Question: I implemented <URL> and it works perfectly except on 4.3 where the logcat floods me with:
'''
W/View(16611): requestLayout() improperly called by com.[myPackage].ui.widgets.ClearableEditText{42233dd0 VFED..CL .F....ID 0,0-708,88 #7f050127 app:id/SearchEdittext} during layout: running second layout pass
W/View(16611): requestLayout() improperly called by com.[myPackage].ui.widgets.ClearableEditText{42233dd0 VFED..CL .F....ID 0,0-708,88 #7f050127 app:id/SearchEdittext} during layout: running second layout pass
W/View(16611): requestLayout() improperly called by com.[myPackage].ui.widgets.ClearableEditText{42233dd0 VFED..CL .F...... 0,0-708,88 #7f050127 app:id/SearchEdittext} during second layout pass: posting in next frame
'''
and when typing in the edittext no text shows up. Also after this starts flooding the logcat, the UI is getting frozen except the soft keyboard.
Cannot find any info on this on the internetz. And'requestLayout()' must be called inside Edittext/Textview class cause I never call it.
Do anyone of you know how to fix this or what is causing the bug?
OK, so the problem goes away if I comment out the line:
'''
setCompoundDrawables(getCompoundDrawables()[0], getCompoundDrawables()[1], x, getCompoundDrawables()[3]);
'''
I tried posting this as a runnable to the view's UI queue but no text shows up.
I have seen <URL> of an Android Developer explaining that something recursive is happening during 'onLayout', but once again, I merely subclass 'EditText'.
I also tried discarding the compound drawable and using another 'ImageView' on top of the 'EditText' but it has something to do with the layout passes when drawing something on top of the 'Edittext' I believe... the recursive call is still happening and its blocking the UI. Don't know what to try next... 4.3 sux
I ended up using a linear layout with horizontal orientation and custom 9 patch drawables for the background of the components. In the layout I have a normal edittext with my custom 9patch Bg and then an ImageButton with another custom 9patch Bg.
Something like this:

The red line delimits the Edittext from the ImageButton. It now works on 4.3
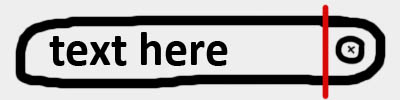
Answer: A bit late respons, but I just had a related issue with the ClearableEditText component.
It seems that, due to the change of compounddrawables in setClearIconVisible(), an eternal loop of onfocus events are triggered.
I changed the setClearIconVisible to only change the drawable if there are any real change.
'''
protected void setClearIconVisible(boolean visible) {
boolean wasVisible = getCompoundDrawables()[2] != null;
if(wasVisible == visible) return;
setCompoundDrawables(oldDrawables[0], oldDrawables[1], x, oldDrawables[3]);
setCompoundDrawablePadding(oldPadding);
}
'''
That fixed my issue with the keyboard not reappearing. An eternal loop of onfocus-events won't do anyone any good. It still adds another round of layout and focusedChanged, so there might be a more clever solution to this. I'm fine with one extra round, tho.
I've also sent a pull request to the developer, <URL>.